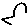
Label: bird